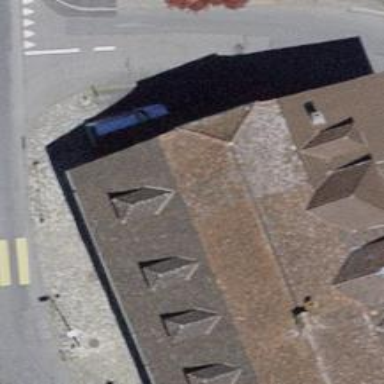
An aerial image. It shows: Restaurant.